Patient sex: M
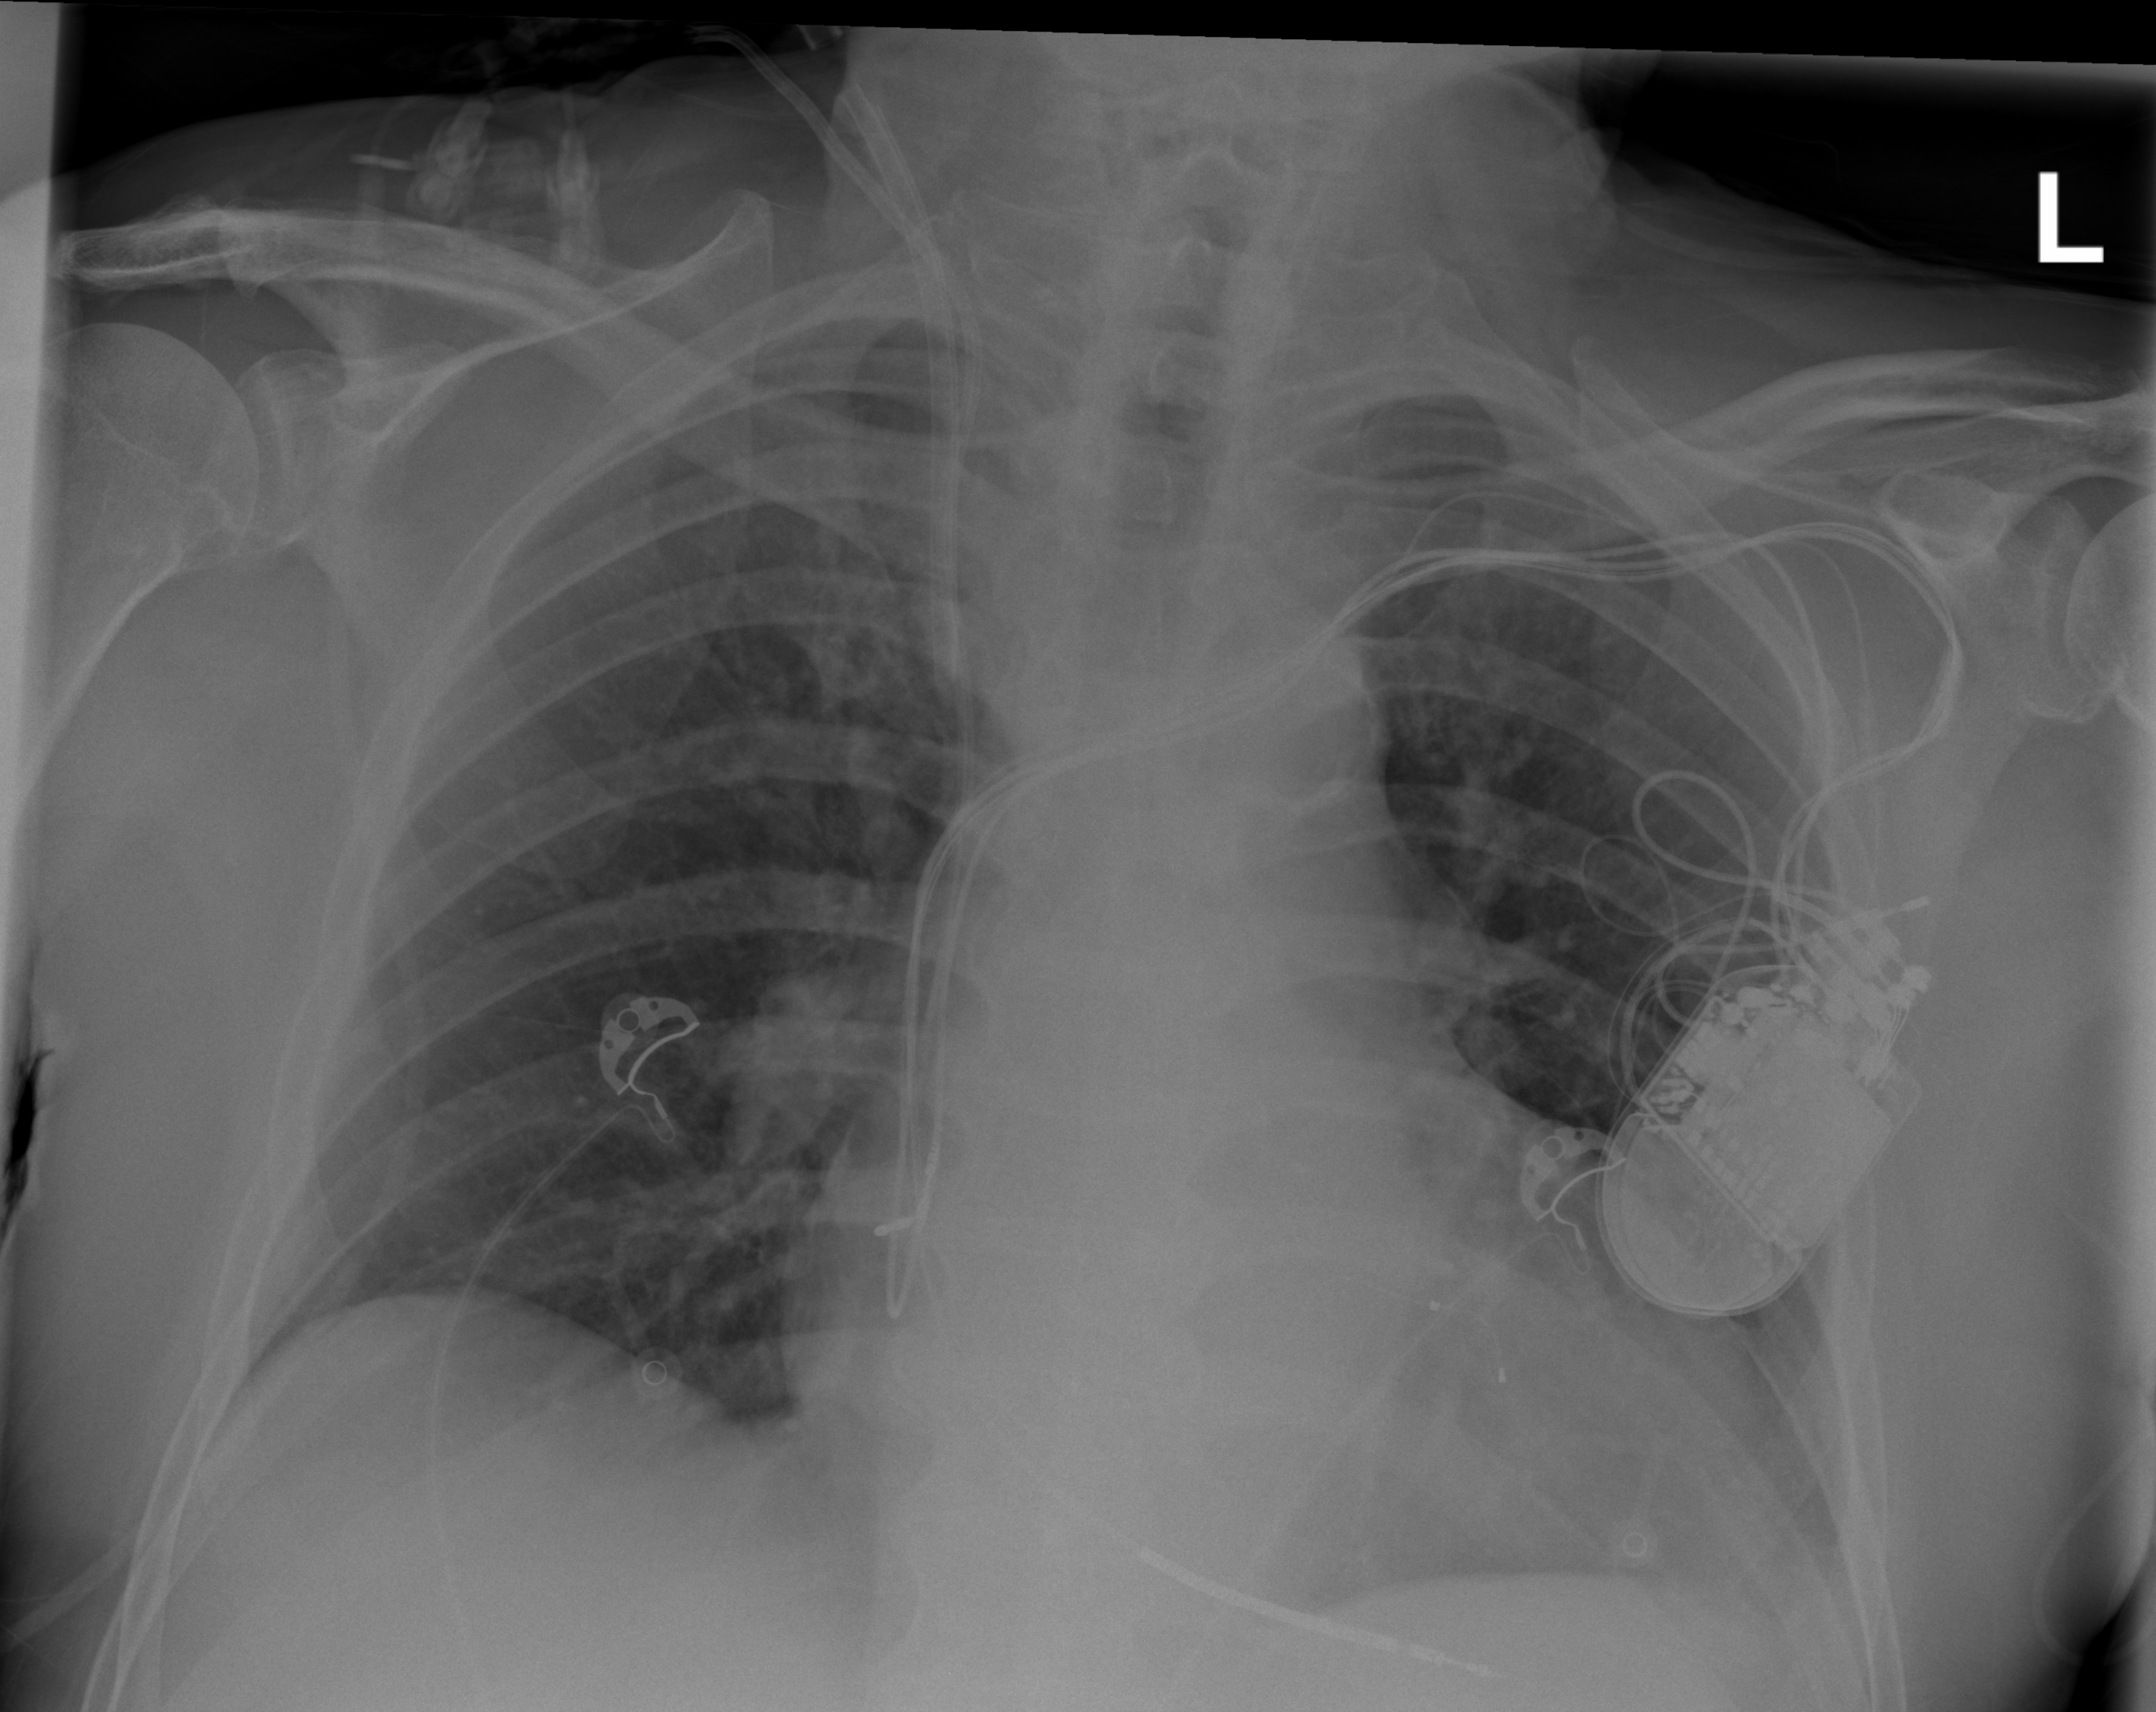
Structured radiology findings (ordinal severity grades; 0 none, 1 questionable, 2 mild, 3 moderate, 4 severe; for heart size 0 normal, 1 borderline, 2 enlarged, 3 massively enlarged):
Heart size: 1
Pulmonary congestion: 1
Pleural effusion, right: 0
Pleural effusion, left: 1
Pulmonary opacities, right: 0
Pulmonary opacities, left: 0
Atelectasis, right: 0
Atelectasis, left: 0